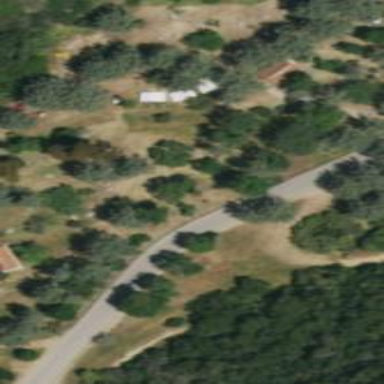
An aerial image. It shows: Campsite designated for tourism.